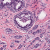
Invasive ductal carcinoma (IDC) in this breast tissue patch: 1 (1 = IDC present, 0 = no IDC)